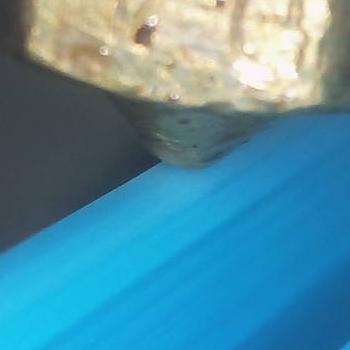
Flow rate: 133%